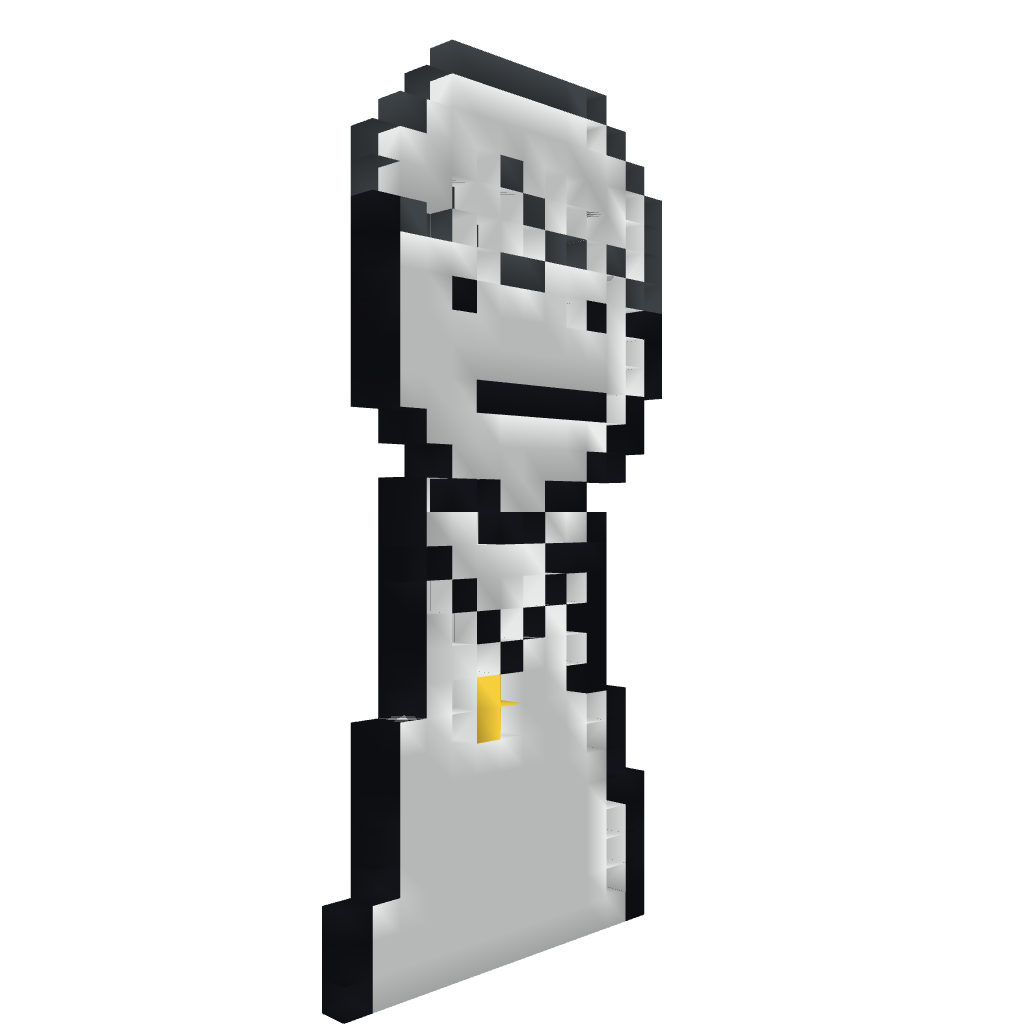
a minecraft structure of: i like trains cool